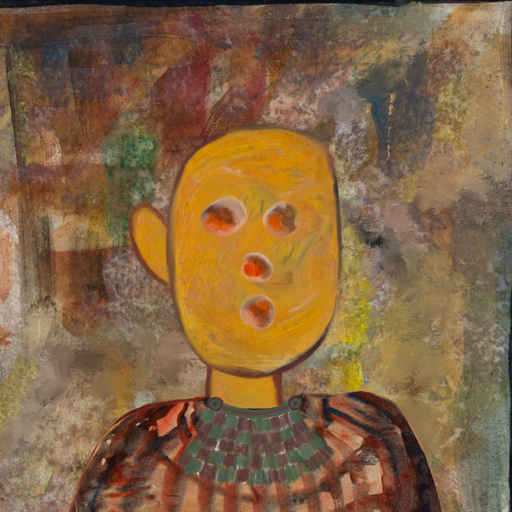
Background: Mosgoul, Head And Neck Front: After_Raid, Face Front: Rupkatha, Bust: Orphan, Hair Front: Blank, Head Accessory: Blank, Second Necklace: After_Raid, Necklace: Blank, Baby: Blank